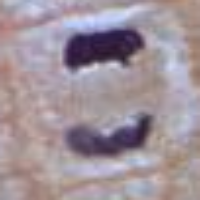
Label: telophase